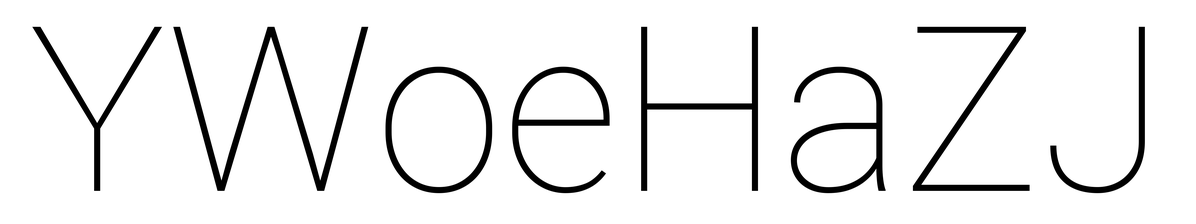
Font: Roboto_Thin